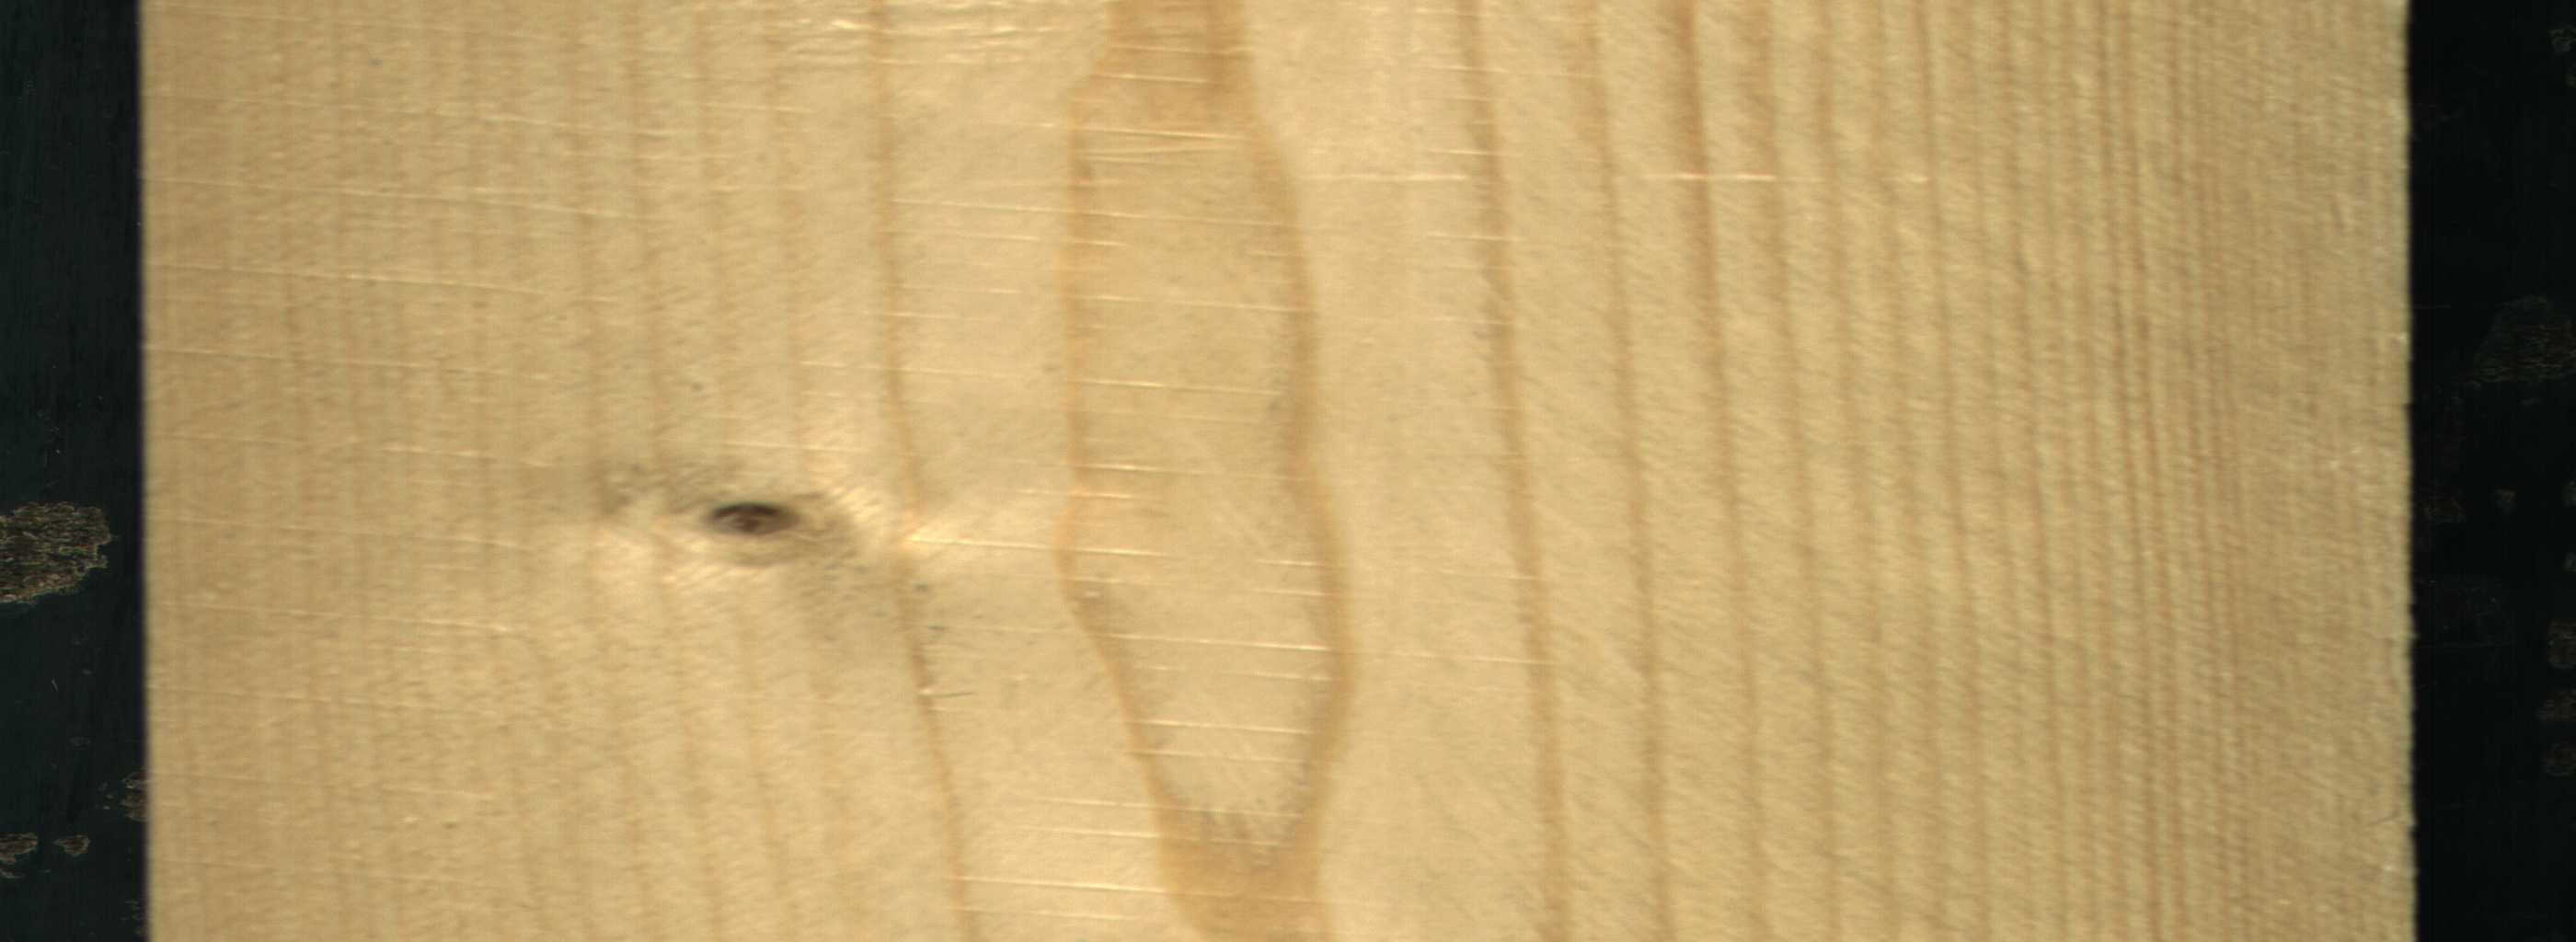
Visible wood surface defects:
Live_Knot